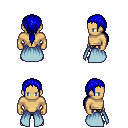
a pixel art fantasy rpg character, male body template, human, tanned skin, overskirt, gold greaves, blue ponytail hairstyle, four views (front, back, left, right), 2x2 character sprite sheet, small pixel art, hard edges, no anti-aliasing